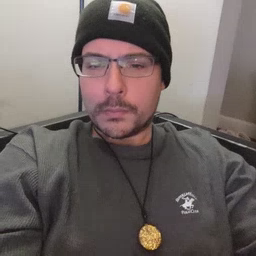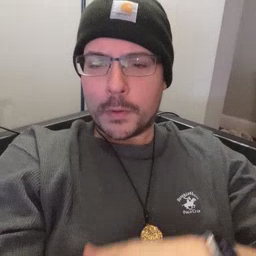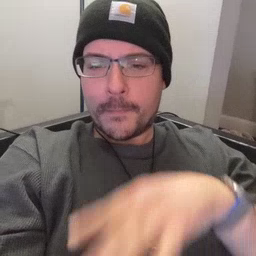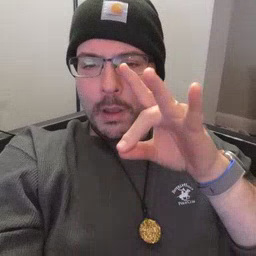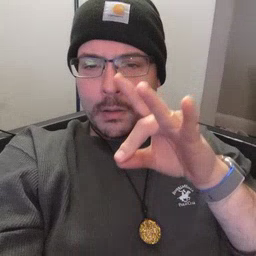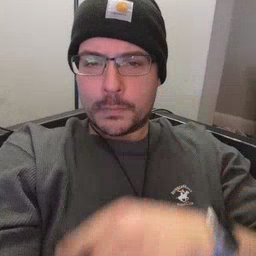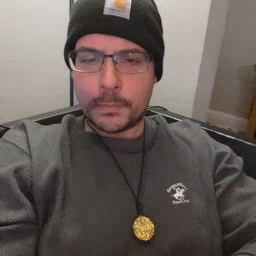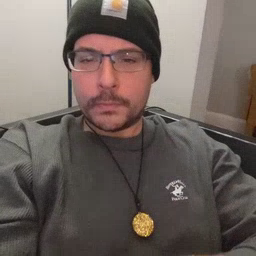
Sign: find